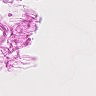
Metastatic tissue present: no